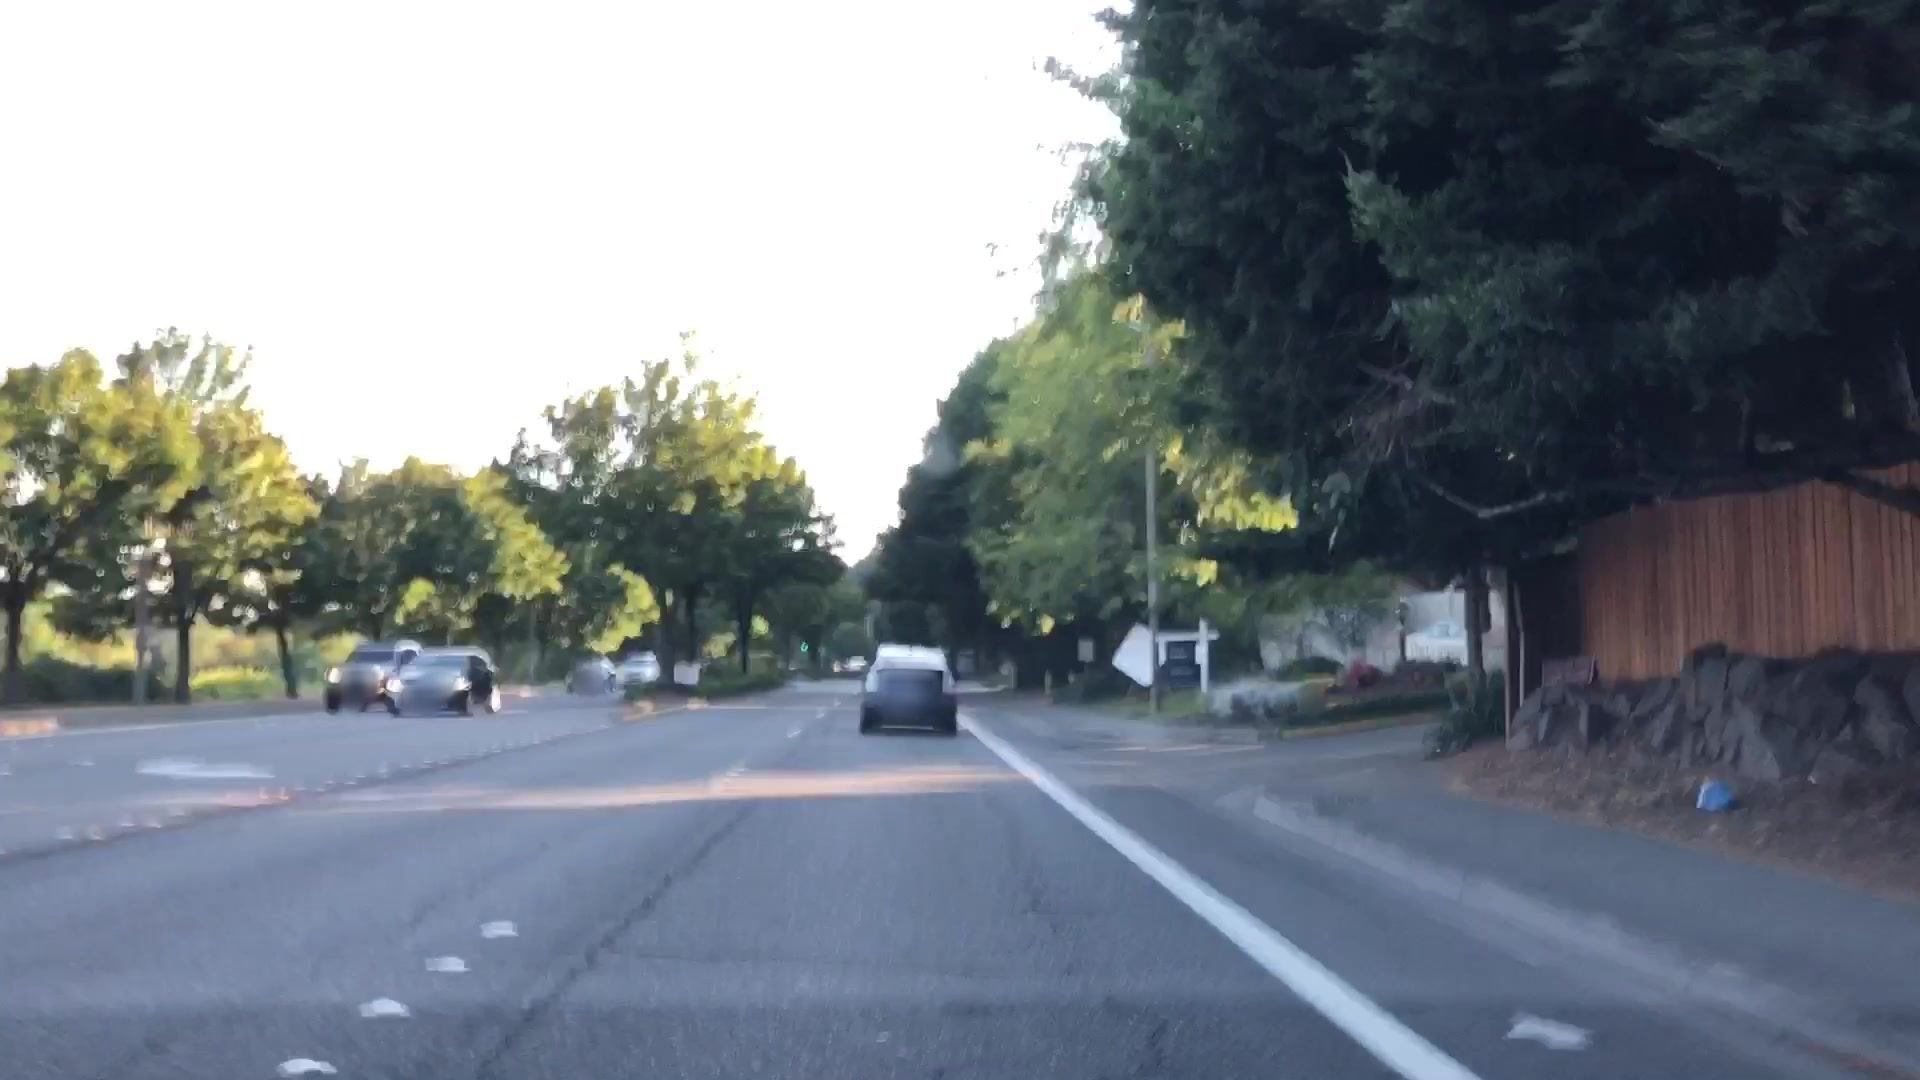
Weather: clear
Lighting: day
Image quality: slightly poor
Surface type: driving surface
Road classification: secondary
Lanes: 3
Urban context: dense urban cluster
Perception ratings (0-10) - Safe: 3.17, Lively: 2.12, Beautiful: 7.17, Boring: 2.62, Depressing: 3.58, Wealthy: 2.79